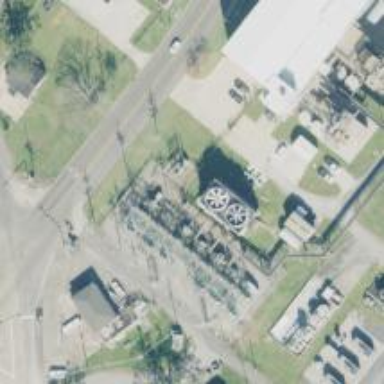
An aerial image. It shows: Switch used for power control.